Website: home-depot
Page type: customer-info-address
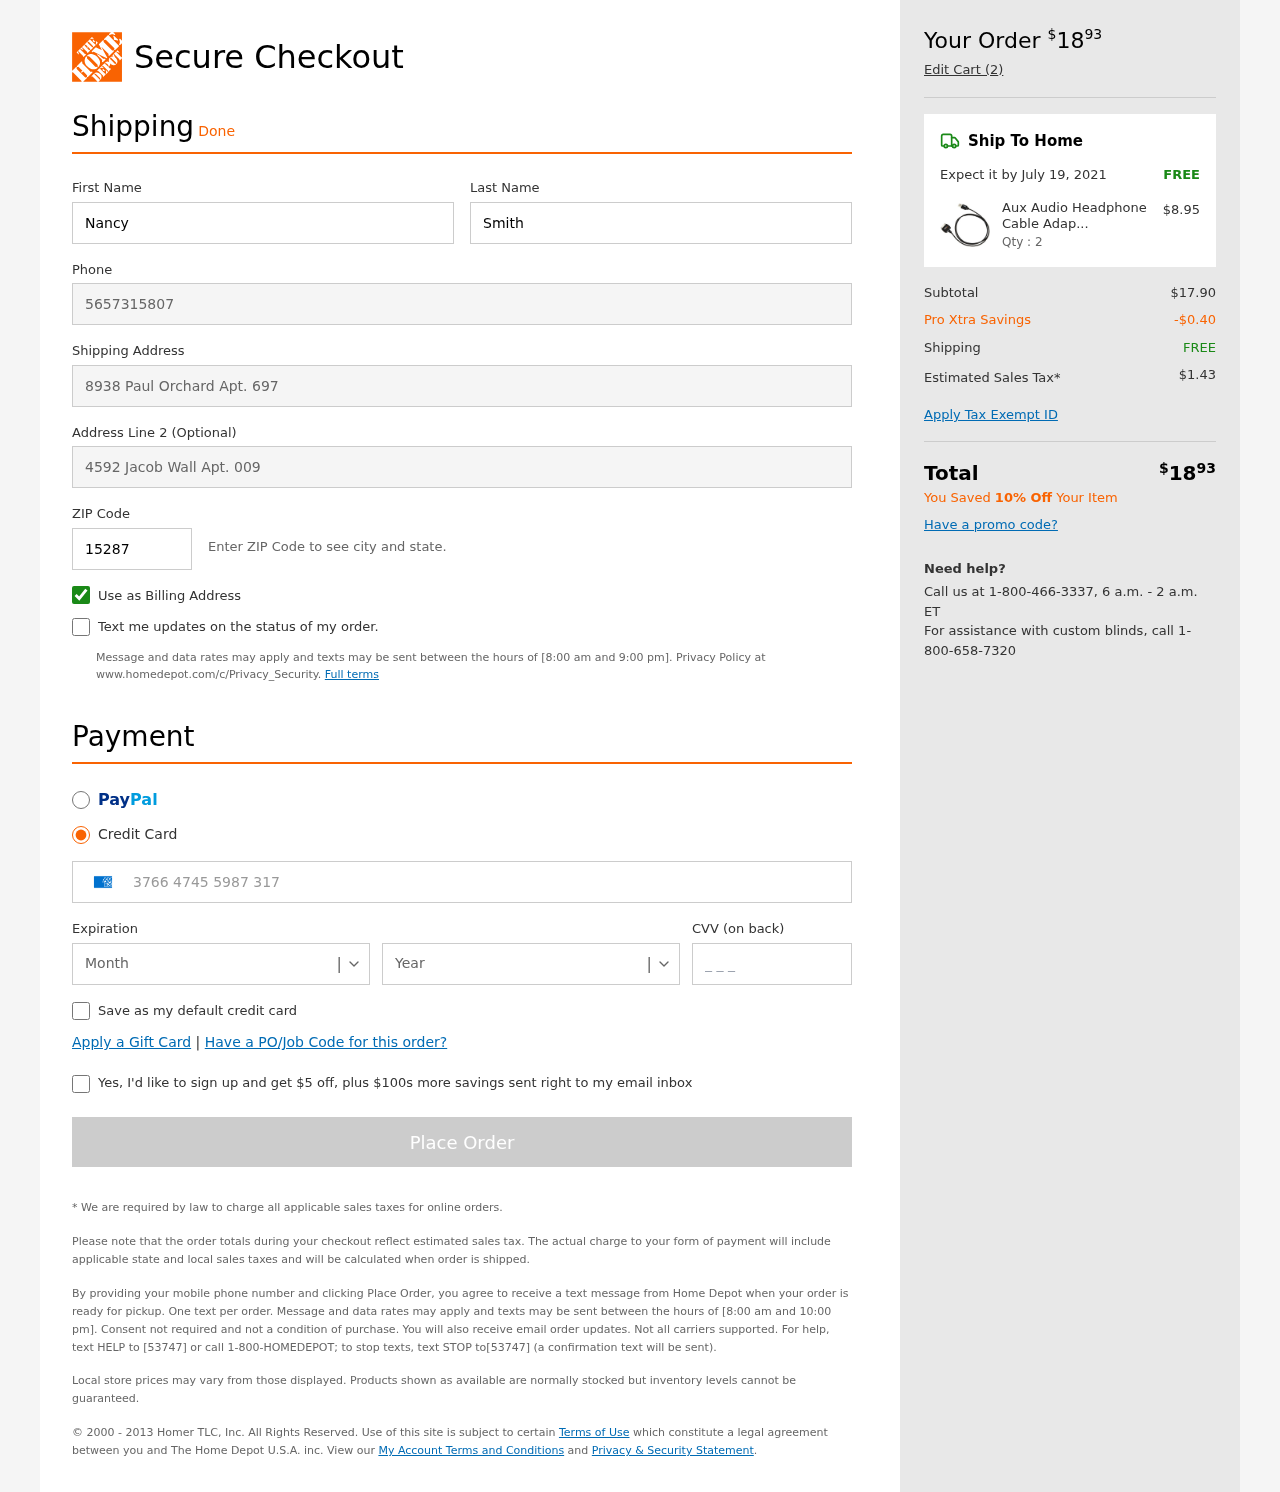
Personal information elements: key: PII_CARD_CVV
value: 9612
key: PII_CARD_EXPIRY_MONTH
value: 01
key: PII_CARD_EXPIRY_YEAR
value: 27
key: PII_CARD_NUMBER
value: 3766 4745 5987 317
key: PII_FIRSTNAME
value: Nancy
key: PII_LASTNAME
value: Smith
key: PII_PHONE
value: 5657315807
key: PII_POSTCODE
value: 15287
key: PII_STREET
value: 8938 Paul Orchard Apt. 697
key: PII_STREET2
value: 4592 Jacob Wall Apt. 009
Product elements: key: PRODUCT1_NAME
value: Aux Audio Headphone Cable Adapter Splitter
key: PRODUCT1_PRICE
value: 8.95
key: PRODUCT1_QUANTITY
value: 2
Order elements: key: ORDER_TOTAL
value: $1893
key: ORDER_NUM_ITEMS
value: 2
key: ORDER_DELIVERY_DATE
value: July 19, 2021
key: ORDER_SHIPPING_COST
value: FREE
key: ORDER_SUBTOTAL
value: $17.90
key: ORDER_DISCOUNT
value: -$0.40
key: ORDER_SHIPPING_COST2
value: FREE
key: ORDER_TAX
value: $1.43
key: ORDER_TOTAL2
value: $1893
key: ORDER_SAVINGS_MESSAGE
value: You Saved 10% Off Your Item